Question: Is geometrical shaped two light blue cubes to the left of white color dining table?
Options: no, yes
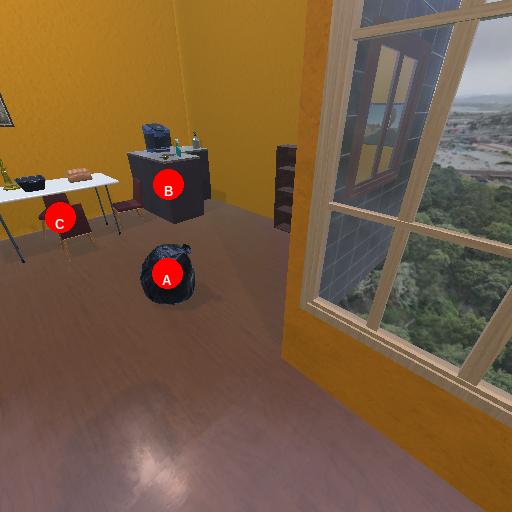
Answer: no